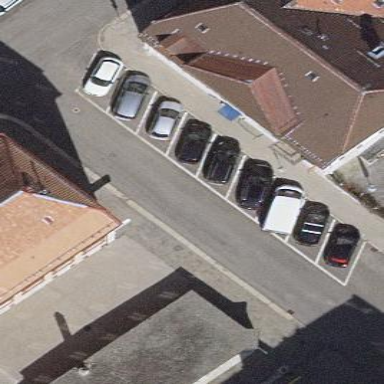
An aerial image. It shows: Diagonal street-side parking area.